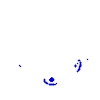
Particle: pion